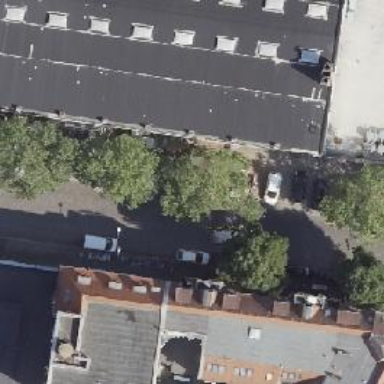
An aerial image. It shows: Broadleaved deciduous tree with parking obstacle.